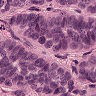
Metastatic tissue present: yes